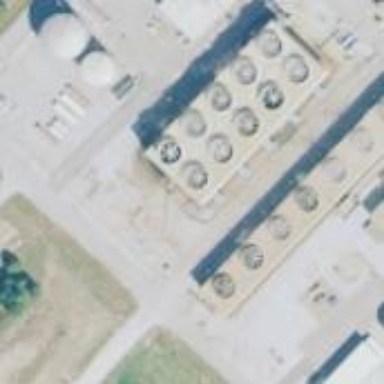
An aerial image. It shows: Industrial building used for cooling purposes.